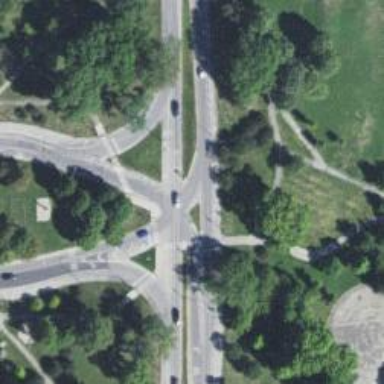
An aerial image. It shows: Footway that serves as traffic island.